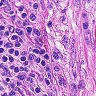
Metastatic tissue present: yes